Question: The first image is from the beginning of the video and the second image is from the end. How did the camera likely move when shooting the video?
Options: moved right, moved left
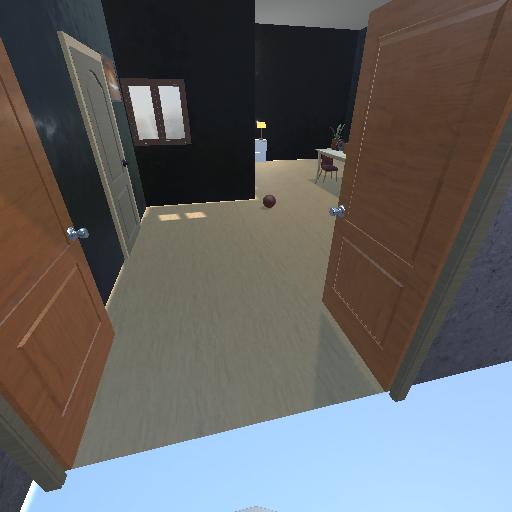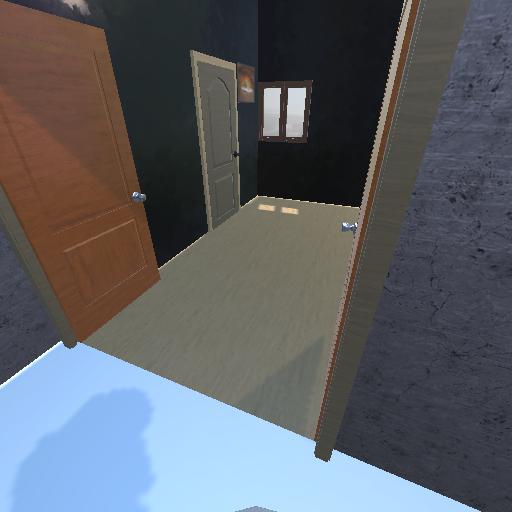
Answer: moved right